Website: lowes
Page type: payment
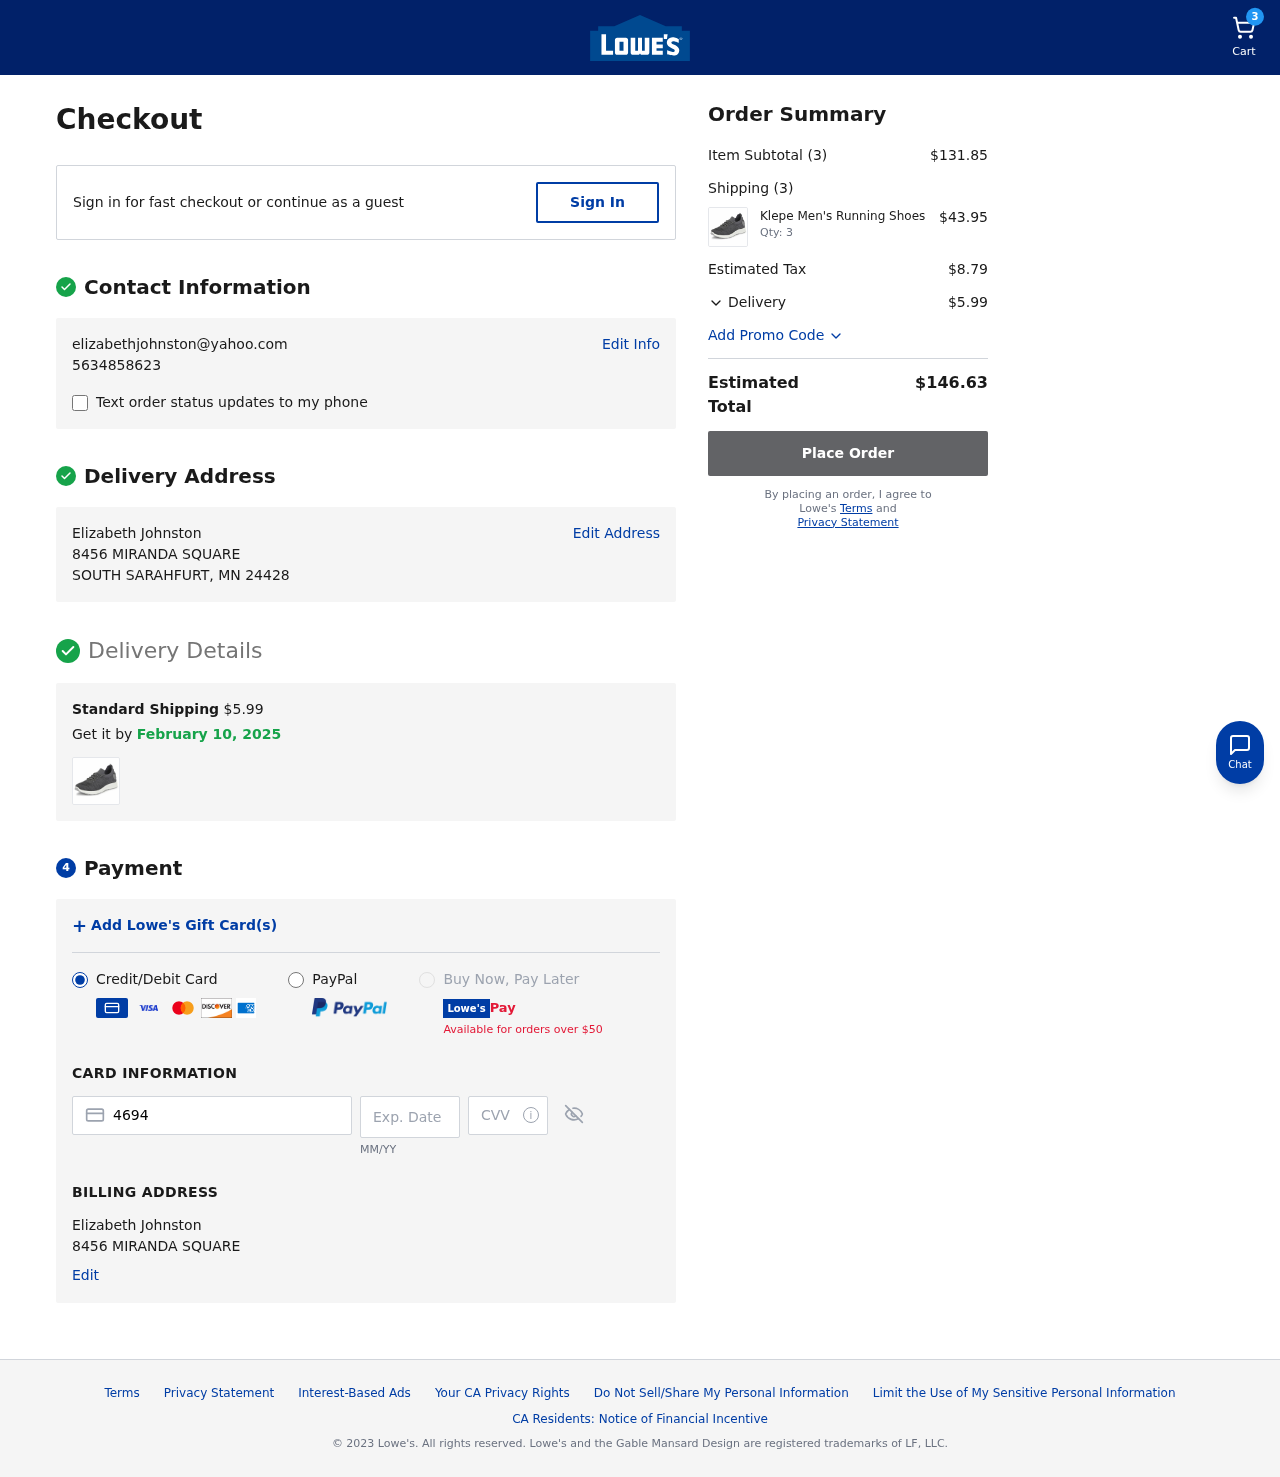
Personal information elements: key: PII_CARD_CVV
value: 584
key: PII_CARD_EXPIRY
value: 07/30
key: PII_CARD_NUMBER
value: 4694 0430 7979 0658
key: PII_EMAIL
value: elizabethjohnston@yahoo.com
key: PII_FULLNAME
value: Elizabeth Johnston
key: PII_FULLNAME2
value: Elizabeth Johnston
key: PII_PHONE
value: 5634858623
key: PII_STREET
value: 8456 MIRANDA SQUARE
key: PII_STREET2
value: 8456 MIRANDA SQUARE
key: PII_CITY_STATE_ZIP
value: SOUTH SARAHFURT, MN 24428
Product elements: key: PRODUCT1_NAME
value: Klepe Men's Running Shoes
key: PRODUCT1_PRICE
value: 43.95
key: PRODUCT1_QUANTITY
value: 3
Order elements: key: ORDER_NUM_ITEMS
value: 3
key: ORDER_SHIPPING_COST
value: $5.99
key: ORDER_DELIVERY_DATE
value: February 10, 2025
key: ORDER_SUBTOTAL
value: $131.85
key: ORDER_NUM_ITEMS2
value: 3
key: ORDER_TAX
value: $8.79
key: ORDER_SHIPPING_COST2
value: $5.99
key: ORDER_TOTAL
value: $146.63